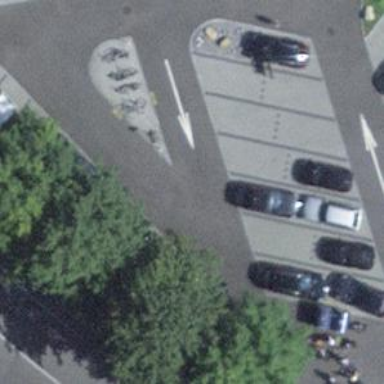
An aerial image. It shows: Parking area with paving stones.